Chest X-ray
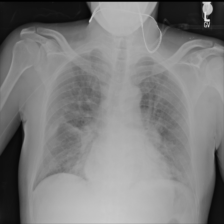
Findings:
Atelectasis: negative
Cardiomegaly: negative
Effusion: negative
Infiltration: negative
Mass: negative
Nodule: negative
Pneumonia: negative
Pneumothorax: negative
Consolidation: negative
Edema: negative
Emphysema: negative
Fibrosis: negative
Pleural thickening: negative
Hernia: negative